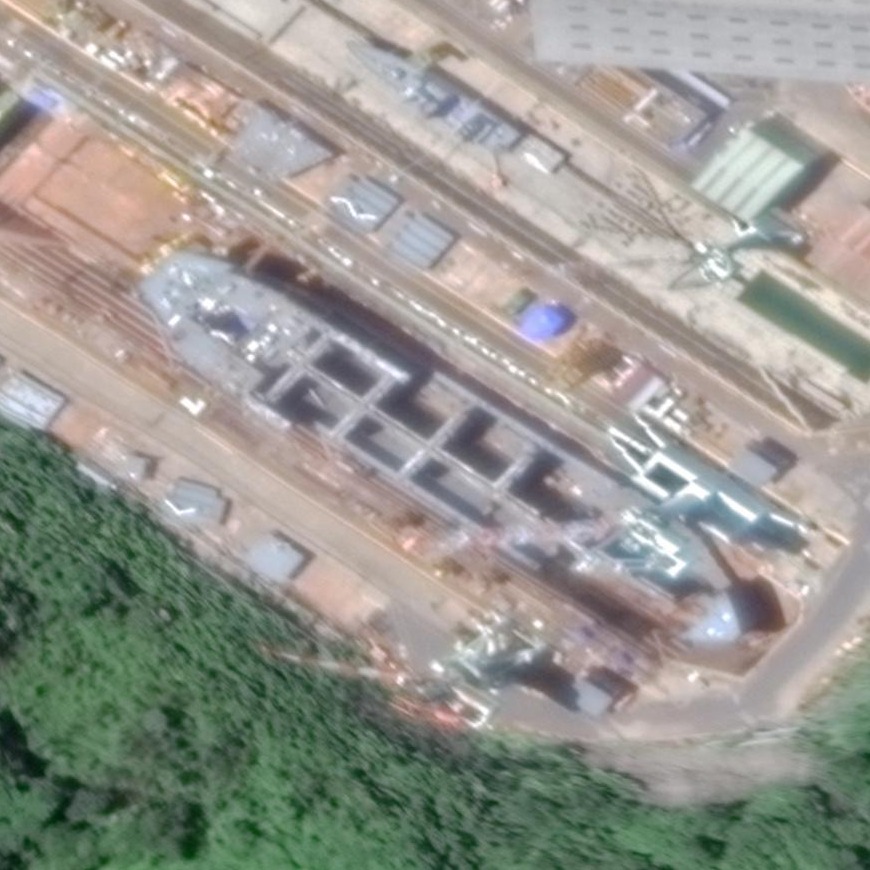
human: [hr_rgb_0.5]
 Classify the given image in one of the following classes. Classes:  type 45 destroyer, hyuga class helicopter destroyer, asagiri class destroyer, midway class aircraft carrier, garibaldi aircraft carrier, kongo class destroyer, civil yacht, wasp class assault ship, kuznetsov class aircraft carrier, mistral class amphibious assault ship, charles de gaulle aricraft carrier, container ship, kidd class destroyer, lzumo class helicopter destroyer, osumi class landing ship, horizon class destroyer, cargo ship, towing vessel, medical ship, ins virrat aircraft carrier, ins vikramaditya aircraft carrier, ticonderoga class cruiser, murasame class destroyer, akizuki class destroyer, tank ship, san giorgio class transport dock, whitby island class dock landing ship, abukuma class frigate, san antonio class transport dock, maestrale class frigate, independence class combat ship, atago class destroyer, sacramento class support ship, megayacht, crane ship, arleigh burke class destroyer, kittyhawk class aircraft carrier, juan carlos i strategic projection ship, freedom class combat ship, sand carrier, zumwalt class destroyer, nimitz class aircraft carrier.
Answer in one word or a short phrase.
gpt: Cargo ship